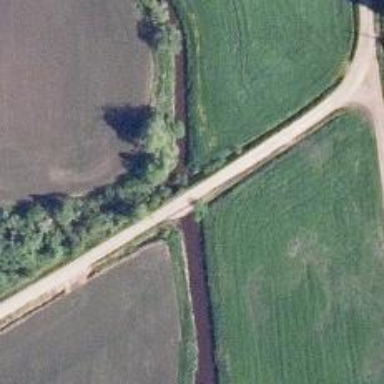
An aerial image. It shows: Unclassified road with bridge.